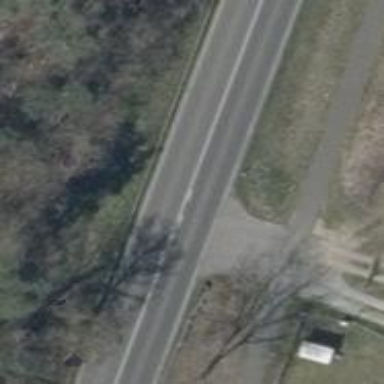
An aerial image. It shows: Asphalt road classified as primary highway.